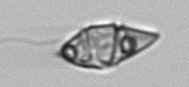
Label: Gyrodinium